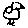
Label: bird